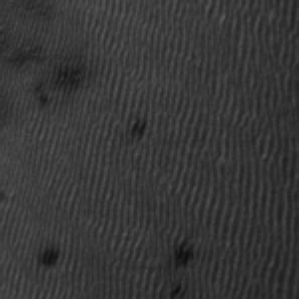
Label: frost